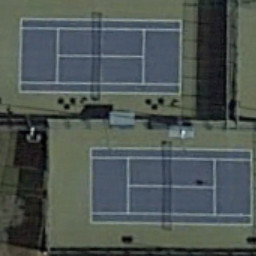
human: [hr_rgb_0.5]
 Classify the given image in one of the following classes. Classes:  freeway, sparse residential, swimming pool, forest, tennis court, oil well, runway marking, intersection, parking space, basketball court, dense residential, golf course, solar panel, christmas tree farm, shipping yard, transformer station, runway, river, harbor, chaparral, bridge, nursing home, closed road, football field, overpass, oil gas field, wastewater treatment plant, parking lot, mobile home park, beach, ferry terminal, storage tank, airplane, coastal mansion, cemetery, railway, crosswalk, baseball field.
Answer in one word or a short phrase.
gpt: tennis court